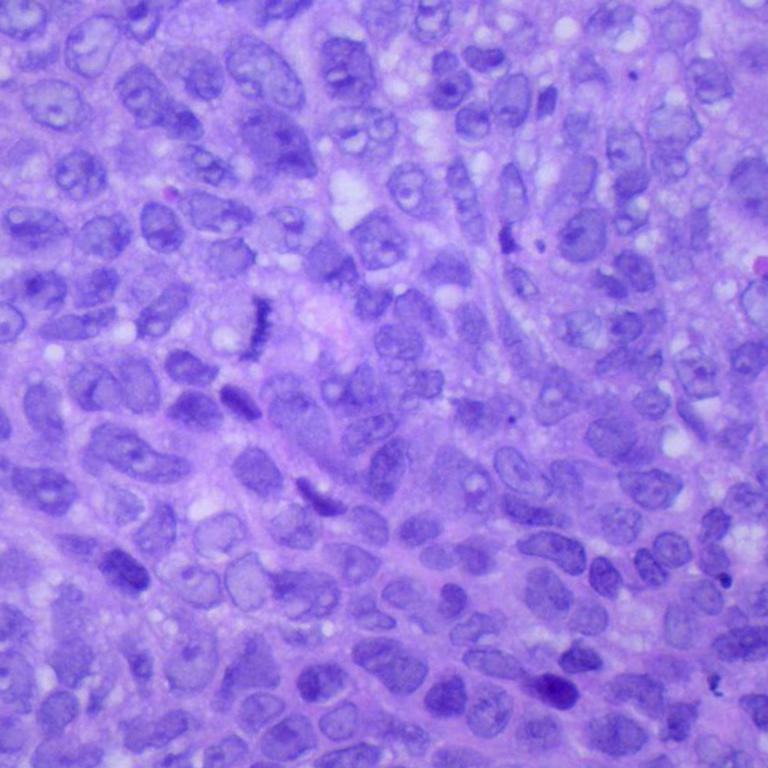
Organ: lung
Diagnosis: squamous carcinomas